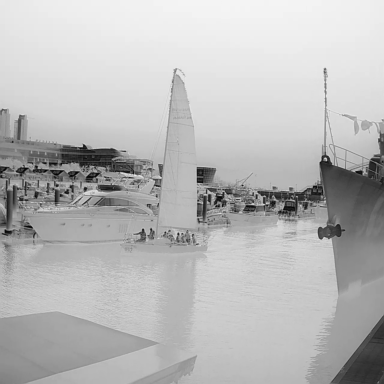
There is a bulk_carrier in the infrared image.